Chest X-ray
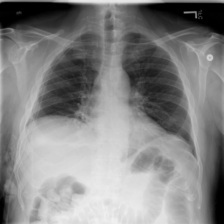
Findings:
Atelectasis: positive
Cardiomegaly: negative
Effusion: negative
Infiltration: negative
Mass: negative
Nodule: negative
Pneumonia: negative
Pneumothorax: negative
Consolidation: negative
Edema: negative
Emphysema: negative
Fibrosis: negative
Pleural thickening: negative
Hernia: negative